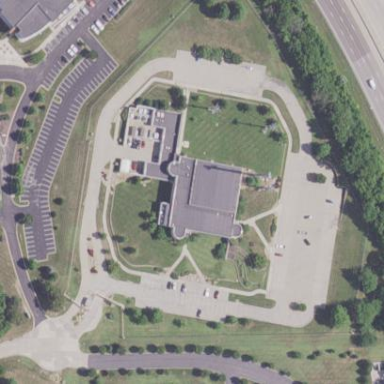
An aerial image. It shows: Government office building related to transportation.